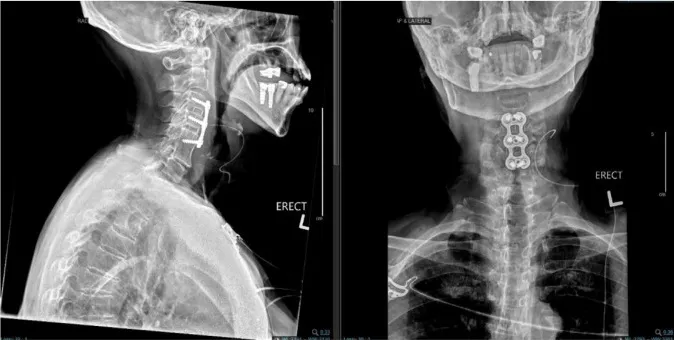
Immediate post op X-rays after C3-C5 ACDF demonstrating satisfactory placement of the implants.
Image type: radiology (x_ray)